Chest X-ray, PA view. Patient: 53 years old, sex F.
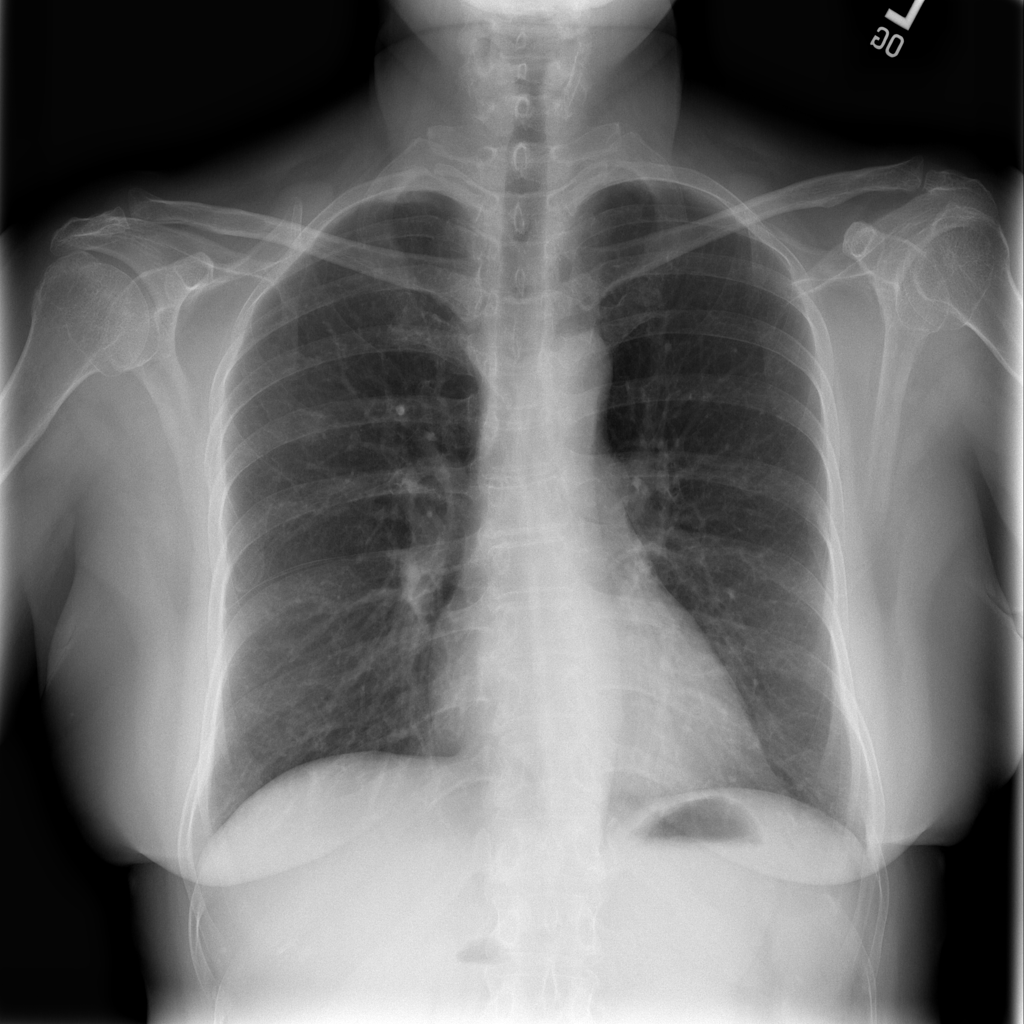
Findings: Infiltration